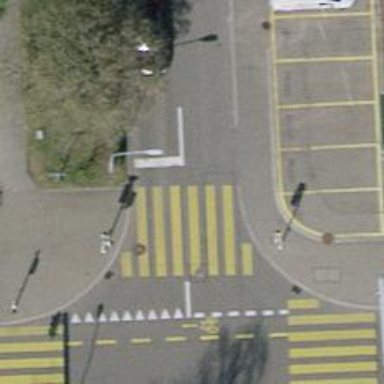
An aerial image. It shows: Zebra crossing with traffic signals. The crossing is marked by traffic lights.